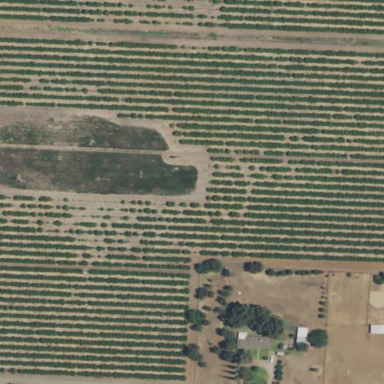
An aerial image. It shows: Olive tree orchard.